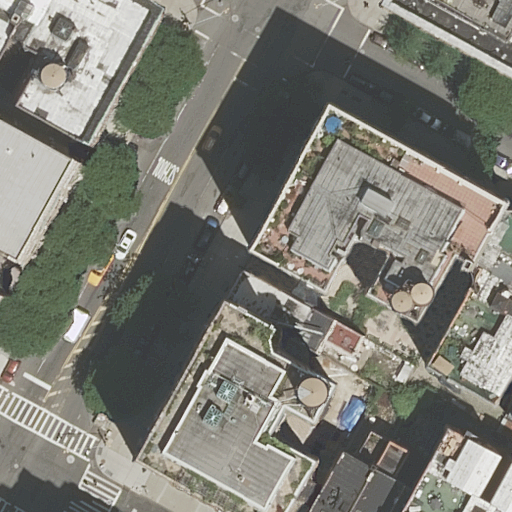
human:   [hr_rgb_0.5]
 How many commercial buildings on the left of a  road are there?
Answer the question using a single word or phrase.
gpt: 0

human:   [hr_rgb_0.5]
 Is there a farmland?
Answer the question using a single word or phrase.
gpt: no

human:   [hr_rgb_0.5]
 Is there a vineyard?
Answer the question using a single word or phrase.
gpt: no

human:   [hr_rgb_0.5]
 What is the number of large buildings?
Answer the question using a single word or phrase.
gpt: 2

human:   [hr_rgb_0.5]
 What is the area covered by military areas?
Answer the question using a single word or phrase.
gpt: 0m2

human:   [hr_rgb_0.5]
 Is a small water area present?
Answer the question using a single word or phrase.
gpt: no

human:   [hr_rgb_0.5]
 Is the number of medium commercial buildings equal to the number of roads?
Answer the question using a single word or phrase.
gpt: no

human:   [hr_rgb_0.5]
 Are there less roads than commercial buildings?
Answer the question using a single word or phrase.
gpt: no

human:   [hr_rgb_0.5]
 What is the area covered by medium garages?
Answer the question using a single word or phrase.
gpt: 0m2

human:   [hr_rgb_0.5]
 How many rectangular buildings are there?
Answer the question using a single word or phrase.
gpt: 6

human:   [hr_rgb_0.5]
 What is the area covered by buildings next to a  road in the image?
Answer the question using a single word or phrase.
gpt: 3611m2

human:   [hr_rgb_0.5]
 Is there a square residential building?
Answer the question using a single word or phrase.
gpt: no

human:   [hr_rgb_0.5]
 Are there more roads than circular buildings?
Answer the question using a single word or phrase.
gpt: yes

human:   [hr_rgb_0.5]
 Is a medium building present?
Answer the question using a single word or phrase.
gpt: yes

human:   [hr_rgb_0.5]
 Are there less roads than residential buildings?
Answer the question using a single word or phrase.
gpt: yes

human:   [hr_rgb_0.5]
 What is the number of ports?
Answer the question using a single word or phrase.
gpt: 0

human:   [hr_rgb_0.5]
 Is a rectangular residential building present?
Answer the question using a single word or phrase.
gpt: yes

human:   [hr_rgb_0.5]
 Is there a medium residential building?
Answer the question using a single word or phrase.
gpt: yes

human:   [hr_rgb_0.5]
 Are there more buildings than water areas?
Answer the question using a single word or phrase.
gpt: yes

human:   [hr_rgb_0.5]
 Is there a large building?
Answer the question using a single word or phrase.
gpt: yes

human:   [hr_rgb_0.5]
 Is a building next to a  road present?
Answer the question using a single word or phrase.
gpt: yes

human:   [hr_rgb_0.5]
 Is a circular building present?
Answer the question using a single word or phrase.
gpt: no

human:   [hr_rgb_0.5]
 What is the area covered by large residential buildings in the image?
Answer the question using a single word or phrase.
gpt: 2451m2

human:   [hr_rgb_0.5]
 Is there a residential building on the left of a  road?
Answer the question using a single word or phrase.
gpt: yes

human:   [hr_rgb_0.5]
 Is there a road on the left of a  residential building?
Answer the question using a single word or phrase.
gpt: yes

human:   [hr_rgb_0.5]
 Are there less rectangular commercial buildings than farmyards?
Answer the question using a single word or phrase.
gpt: no

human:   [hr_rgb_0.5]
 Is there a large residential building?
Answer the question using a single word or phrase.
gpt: yes

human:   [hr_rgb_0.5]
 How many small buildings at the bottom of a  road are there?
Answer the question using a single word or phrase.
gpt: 3

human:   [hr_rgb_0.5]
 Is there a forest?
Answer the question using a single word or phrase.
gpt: no

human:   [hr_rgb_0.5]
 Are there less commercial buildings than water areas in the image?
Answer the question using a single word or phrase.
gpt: no

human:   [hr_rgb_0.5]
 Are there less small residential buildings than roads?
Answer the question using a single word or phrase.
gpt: yes

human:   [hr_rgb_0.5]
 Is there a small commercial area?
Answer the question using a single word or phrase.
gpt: no

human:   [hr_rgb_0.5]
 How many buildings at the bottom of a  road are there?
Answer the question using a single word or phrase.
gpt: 8

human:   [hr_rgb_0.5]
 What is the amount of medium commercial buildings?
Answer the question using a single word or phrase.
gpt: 0

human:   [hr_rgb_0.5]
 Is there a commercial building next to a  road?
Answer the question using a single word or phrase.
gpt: no

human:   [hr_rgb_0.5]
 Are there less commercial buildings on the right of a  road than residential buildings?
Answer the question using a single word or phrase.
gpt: yes